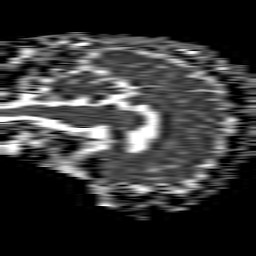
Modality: ADC
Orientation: sagittal
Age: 60
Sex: female
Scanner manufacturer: philips
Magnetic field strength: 1.5 T
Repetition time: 4.6 s
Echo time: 0.09059 s